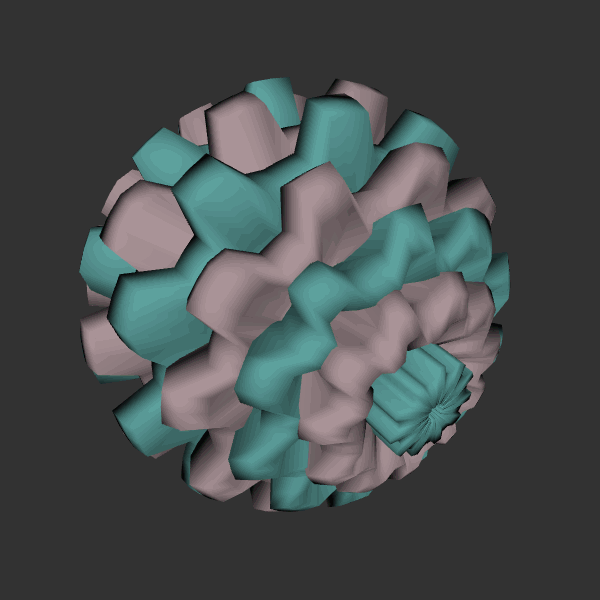
Background: dark